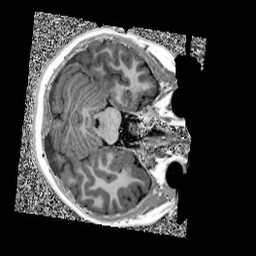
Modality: UNIT1
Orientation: axial
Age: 11
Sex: female
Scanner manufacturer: siemens
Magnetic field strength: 3 T
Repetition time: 4 s
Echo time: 0.00303 s